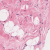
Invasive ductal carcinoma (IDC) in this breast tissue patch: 0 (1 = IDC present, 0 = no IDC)